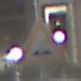
Verkehrszeichen: UnebeneFahrbahn
Umgebung: Outdoor, Urban
Tageszeit: Night
Wetter: PartlyCloudy
Licht: Artificial
Jahreszeit: NotSpecified
Kontrast: HighContrast